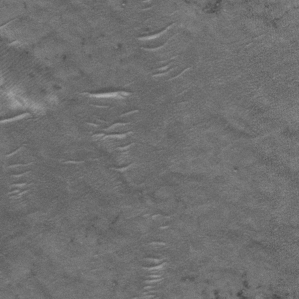
Label: frost